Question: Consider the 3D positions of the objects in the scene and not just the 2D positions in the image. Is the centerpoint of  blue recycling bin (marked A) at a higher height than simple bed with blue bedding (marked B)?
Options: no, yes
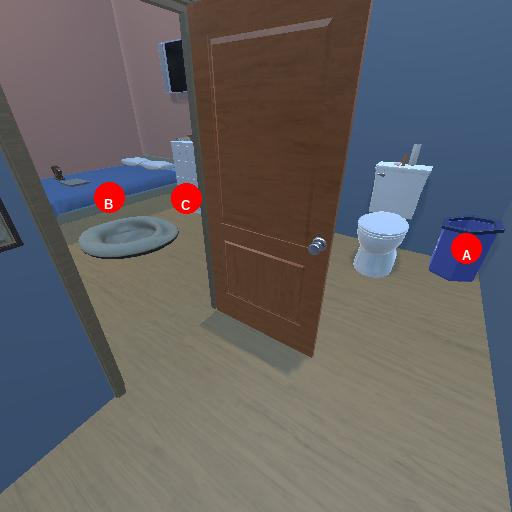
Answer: no